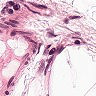
Metastatic tissue present: no